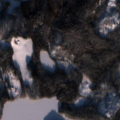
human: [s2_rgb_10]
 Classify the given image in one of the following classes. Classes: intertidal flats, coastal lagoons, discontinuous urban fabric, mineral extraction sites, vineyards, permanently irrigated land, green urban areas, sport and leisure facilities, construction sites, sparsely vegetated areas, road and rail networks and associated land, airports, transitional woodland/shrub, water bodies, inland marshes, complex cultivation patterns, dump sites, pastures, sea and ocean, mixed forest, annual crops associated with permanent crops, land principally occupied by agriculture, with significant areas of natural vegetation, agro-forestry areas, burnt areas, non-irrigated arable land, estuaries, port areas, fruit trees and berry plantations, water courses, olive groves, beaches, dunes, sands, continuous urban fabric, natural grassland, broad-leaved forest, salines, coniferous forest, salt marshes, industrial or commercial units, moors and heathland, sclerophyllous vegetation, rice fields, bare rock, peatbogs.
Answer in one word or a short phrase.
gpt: coniferous forest, mixed forest, transitional woodland/shrub, water bodies